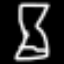
Label: hourglass